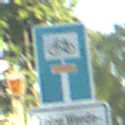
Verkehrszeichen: SackgasseRadverkehrDurchlaessig
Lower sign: HinweisGeaenderteVorfahrtVerkehrsfuehrungVerkehrsregelung3
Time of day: SunriseSunset
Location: Outdoor (Suburban)
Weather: PartlyCloudy
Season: NotSpecified
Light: Natural